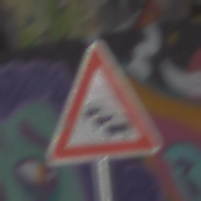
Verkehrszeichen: Stau
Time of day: Midday
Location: Roofed (Special)
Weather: Overcast
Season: NotSpecified
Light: Natural